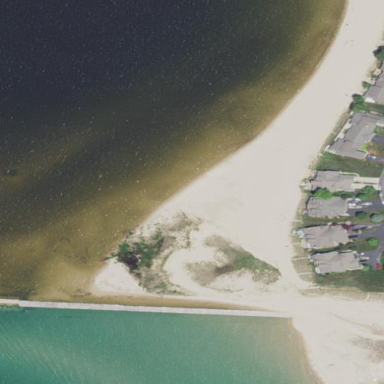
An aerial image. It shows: Sandy beach.